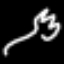
Label: fork